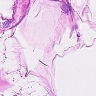
Metastatic tissue present: no